Question: Count the number of objects in the diagram.
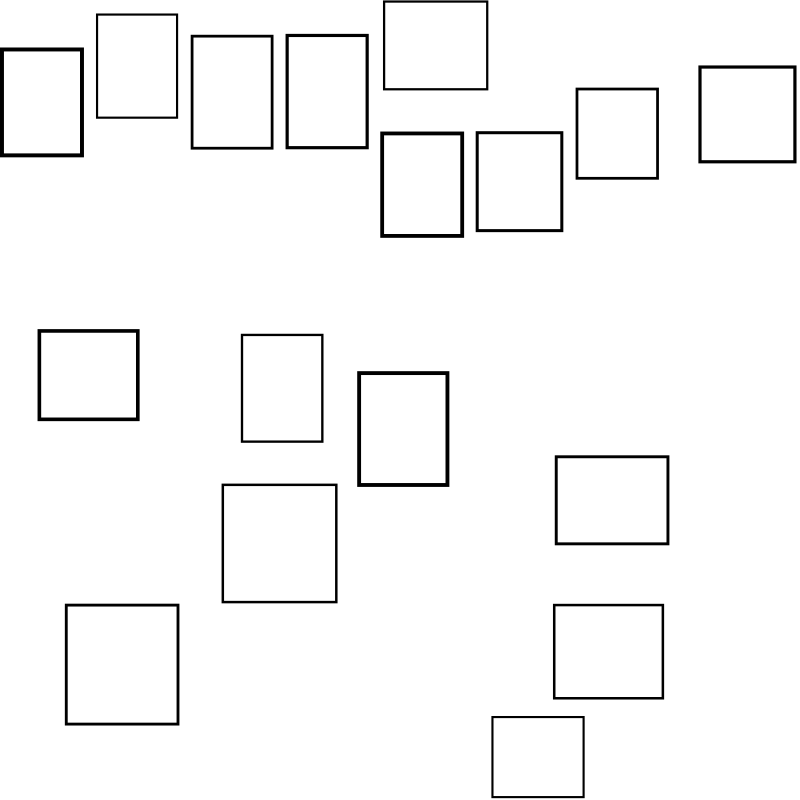
Answer: 17